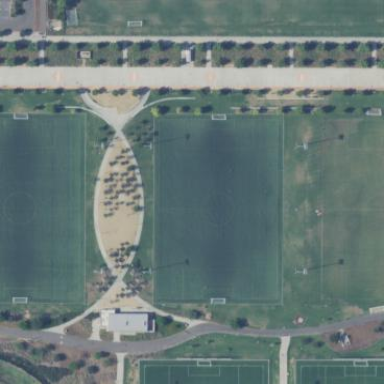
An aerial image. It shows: Artificial turf soccer pitch for leisure activities.